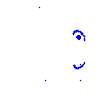
Particle: pion